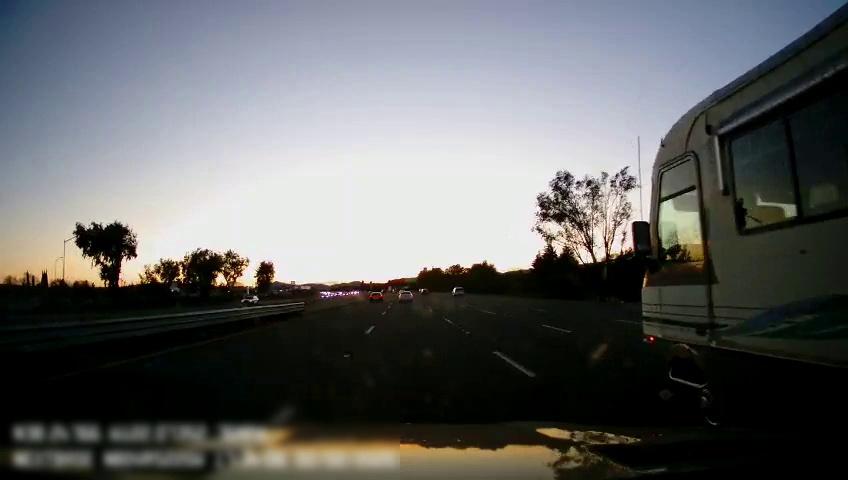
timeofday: Day
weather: Sunny
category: Drivable Space
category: Vehicles | Van
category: Vehicles | Car
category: Vehicles | Car
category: Vehicles | SUV
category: Vehicles | SUV
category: Lanes | Current Lane
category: Lanes | Alternate Lane
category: Lanes | Alternate Lane
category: Lanes | Current Lane
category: Lanes | Alternate Lane